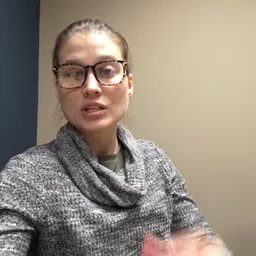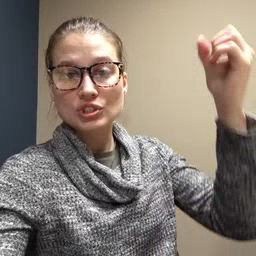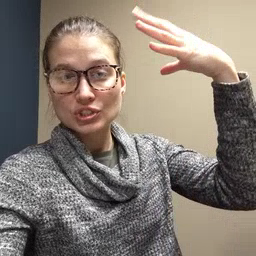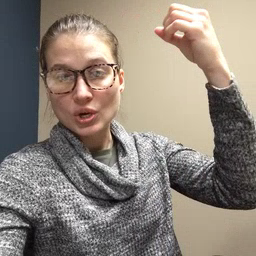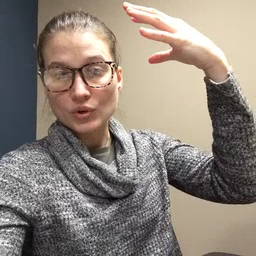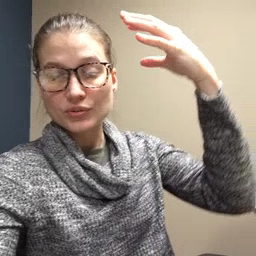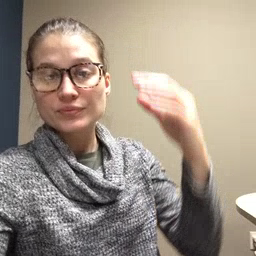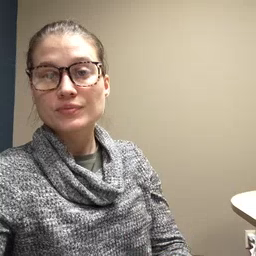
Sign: shower